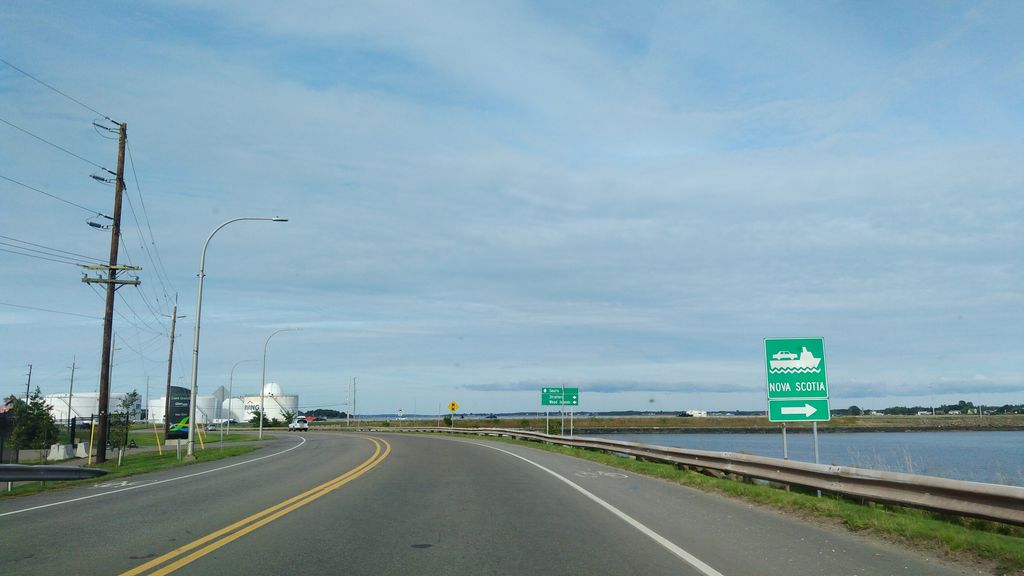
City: charlottetown